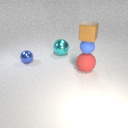
small blue metal sphere behind large red rubber sphere